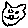
Label: cat